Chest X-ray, AP view. Patient: 42 years old, sex M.
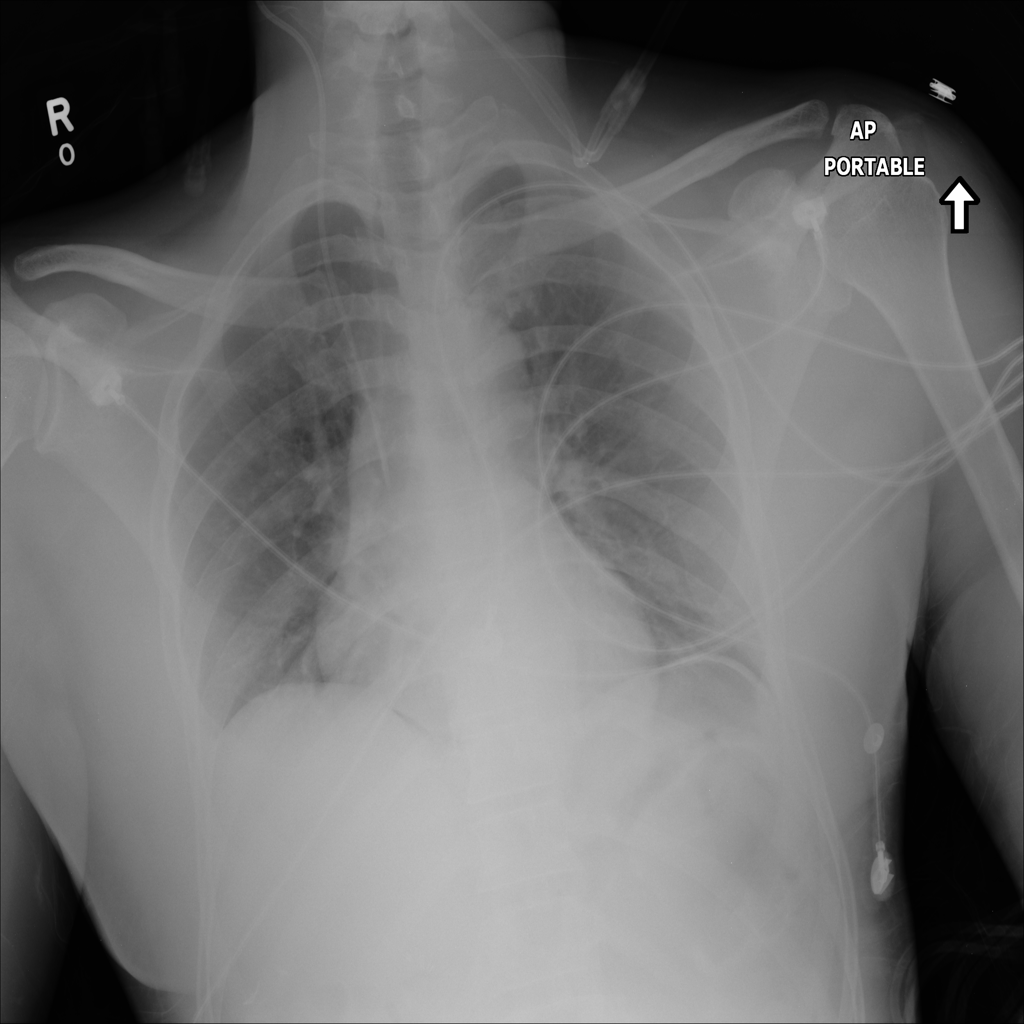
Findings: No Finding